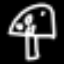
Label: mushroom